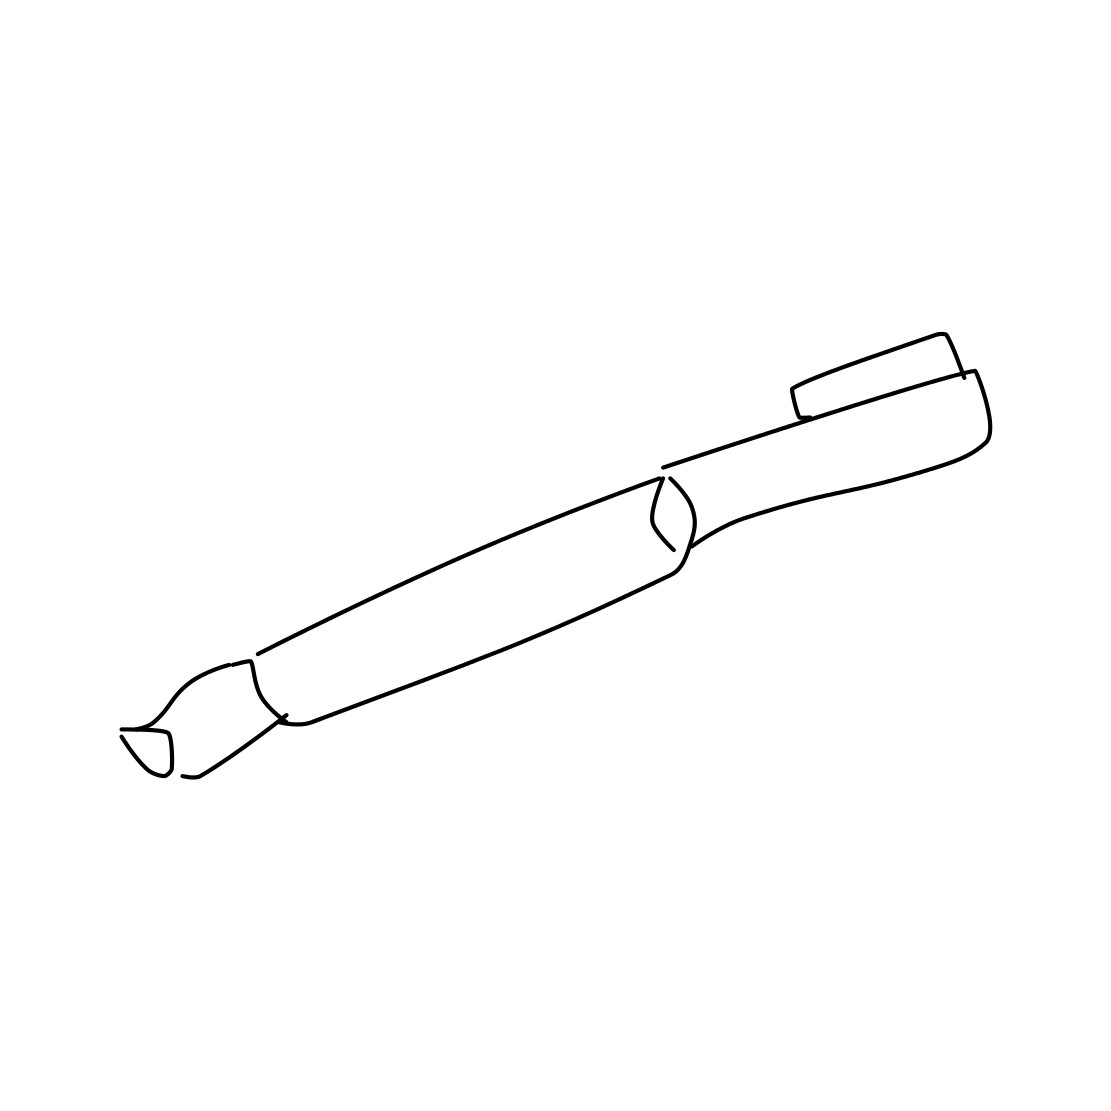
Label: pen